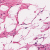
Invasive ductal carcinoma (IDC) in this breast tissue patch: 0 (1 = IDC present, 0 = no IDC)